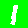
Digit: 1